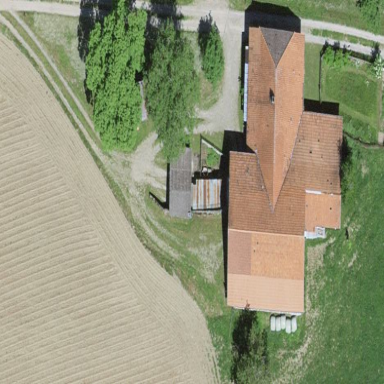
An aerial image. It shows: Farmyard area.